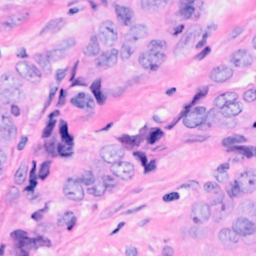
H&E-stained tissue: Breast